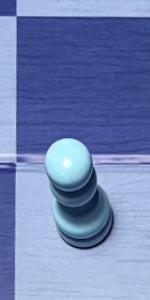
Label: Pawn_White